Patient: sex M, age 58
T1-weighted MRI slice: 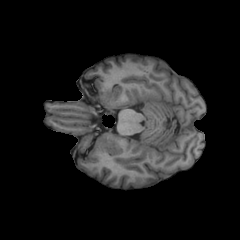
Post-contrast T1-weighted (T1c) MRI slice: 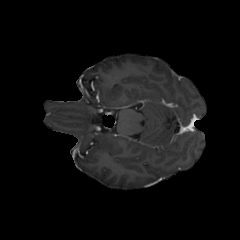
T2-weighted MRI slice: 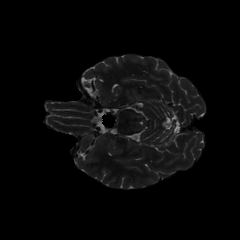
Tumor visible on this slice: no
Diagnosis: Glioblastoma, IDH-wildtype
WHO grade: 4